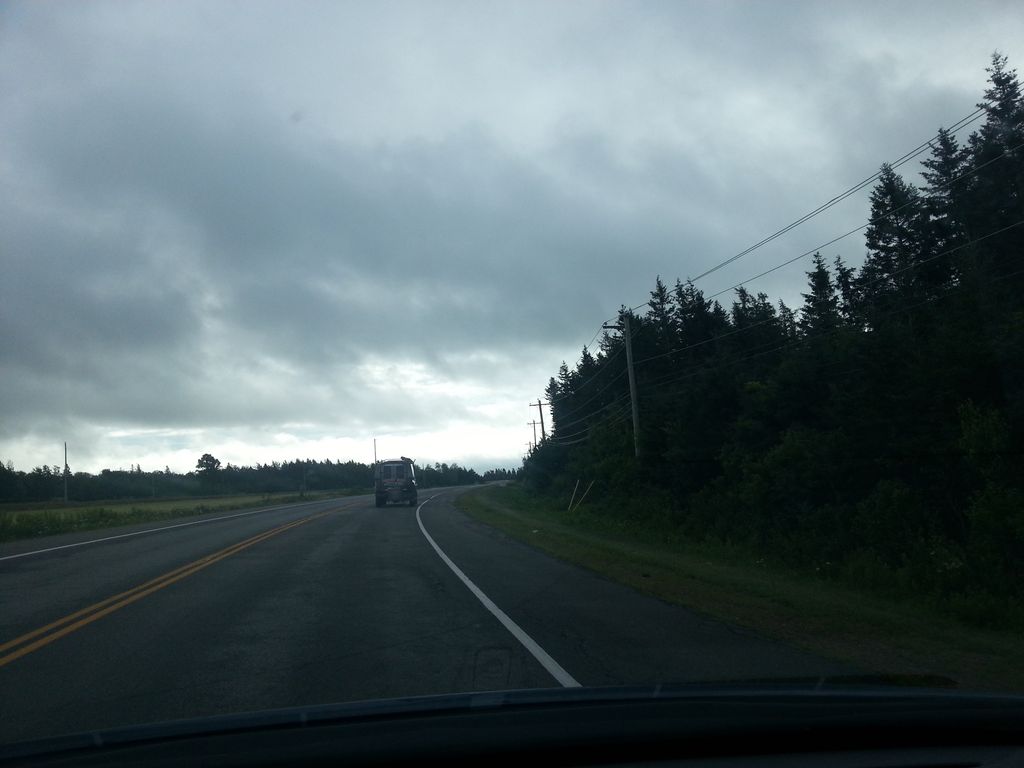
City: charlottetown